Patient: sex M, age 60
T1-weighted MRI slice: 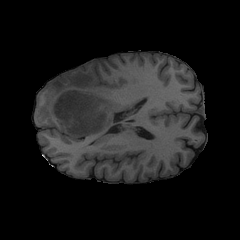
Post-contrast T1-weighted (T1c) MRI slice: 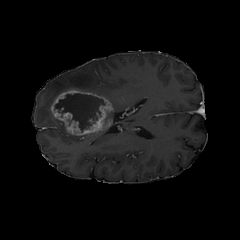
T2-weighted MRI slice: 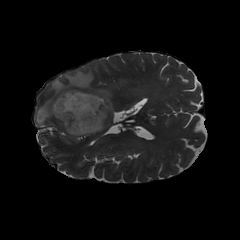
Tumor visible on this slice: yes
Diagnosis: Glioblastoma, IDH-wildtype
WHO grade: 4